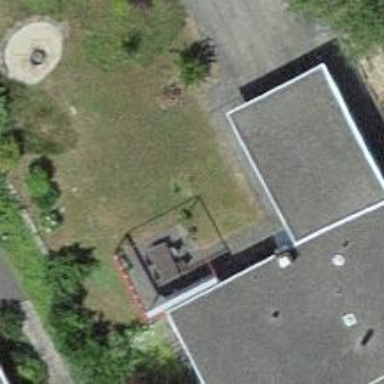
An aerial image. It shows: Residential building.